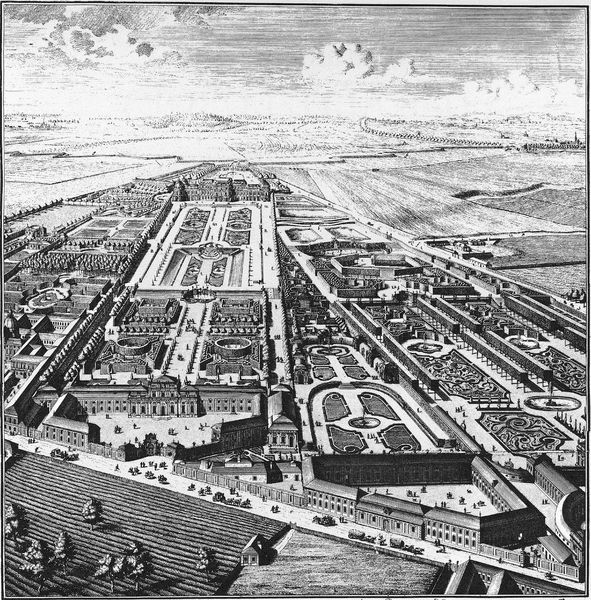
Titel: Oberes Belvedere
Künstler: Johann Lukas von Hildebrandt
Standort: Wien (EU - AUT)
Schlagwörter: himmel, vogel, wolken, bäume, stadt, straße, zeichnung, gebäude, haus, park, schloss, barock, felder, garten, ansicht, perspektive, berge, vogelperspektive, druck, stich, ornamental, plan